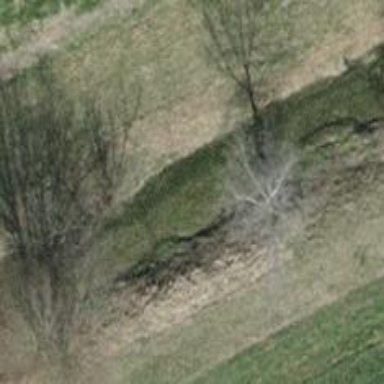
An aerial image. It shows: Pipeline marker.